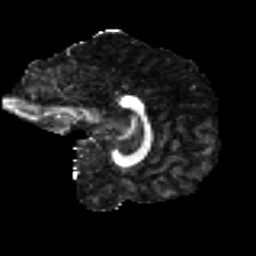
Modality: FA
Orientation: sagittal
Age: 22
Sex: male
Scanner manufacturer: ge
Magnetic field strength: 3 T
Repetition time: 7.8 s
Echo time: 0.0606 s